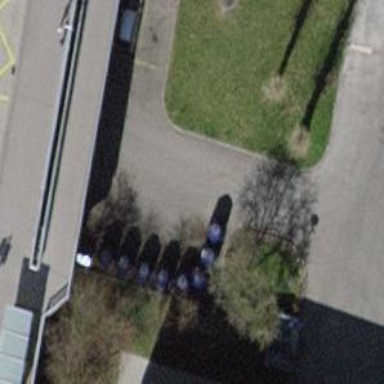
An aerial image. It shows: Recycling container for recycling.